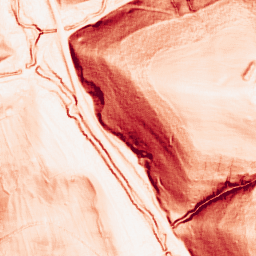
Category: morphological
Decomposition family: morphological_square
Decomposition parameters: operation: gradient
size: 3
Upsampling method: cubic_catmull_rom
Upsampling parameters: scale: 4
Upsampling scale: 4